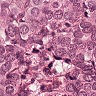
Metastatic tissue present: yes